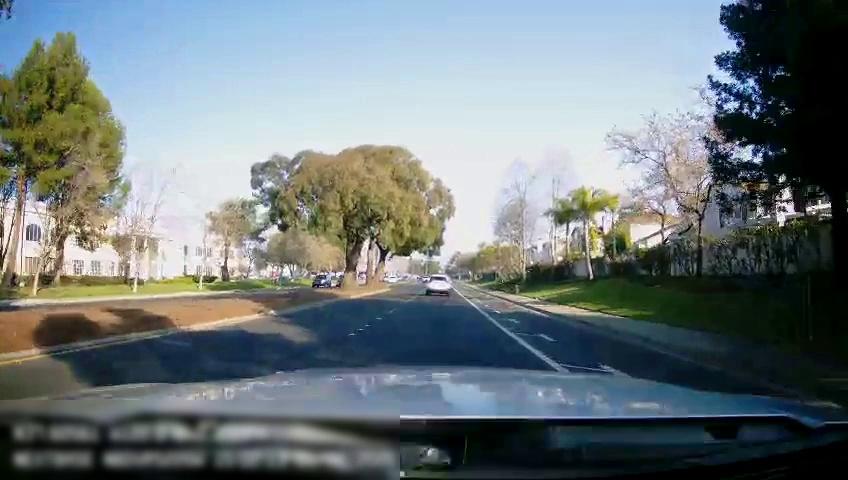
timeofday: Day
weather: Sunny
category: Drivable Space
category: Drivable Space
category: Vehicles | SUV
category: Vehicles | Car
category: Vehicles | Car
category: Lanes | Current Lane
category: Lanes | Current Lane
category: Lanes | Alternate Lane